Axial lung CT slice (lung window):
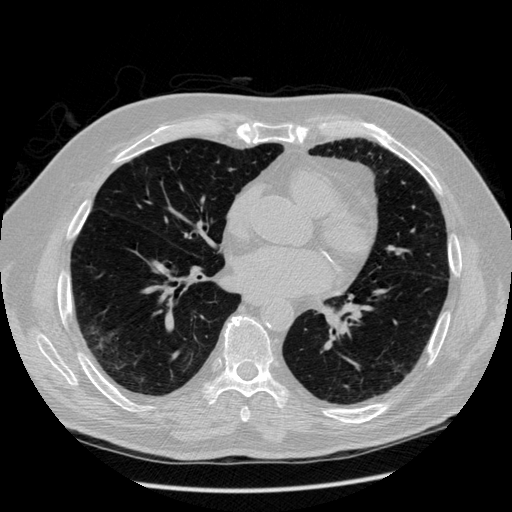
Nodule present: no